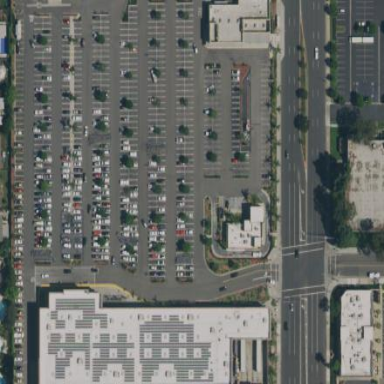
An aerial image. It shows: Retail area.